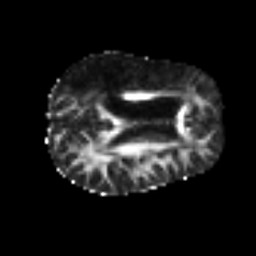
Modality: FA
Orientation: axial
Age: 54
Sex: male
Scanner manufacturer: siemens
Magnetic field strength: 3 T
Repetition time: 6.1 s
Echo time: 0.101 s